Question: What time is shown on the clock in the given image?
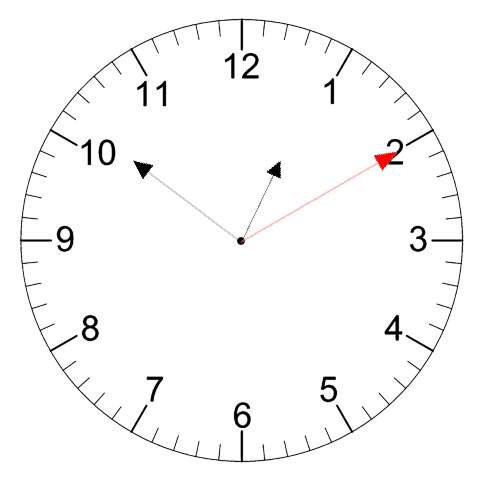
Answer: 12:51:10